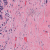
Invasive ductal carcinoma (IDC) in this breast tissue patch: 1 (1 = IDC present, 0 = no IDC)